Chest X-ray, PA view. Patient: 52 years old, sex M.
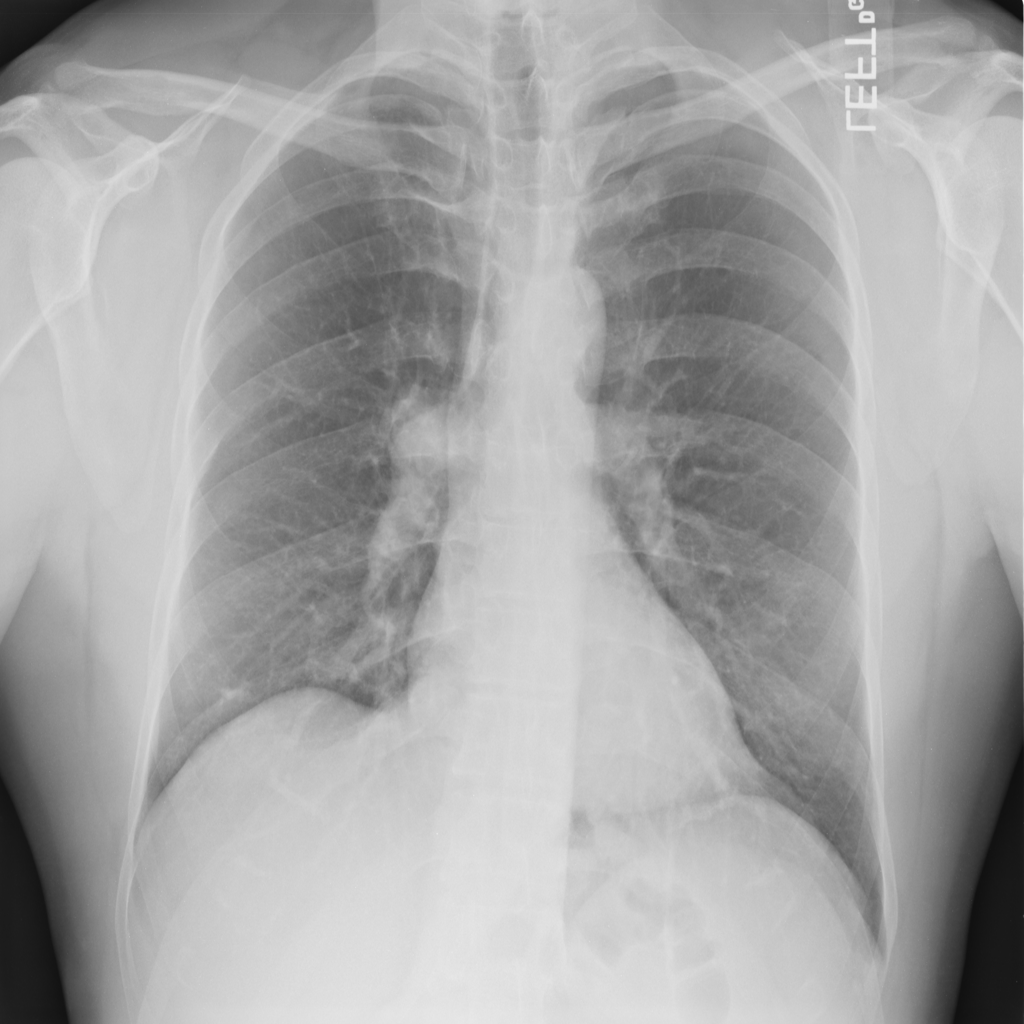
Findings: Mass